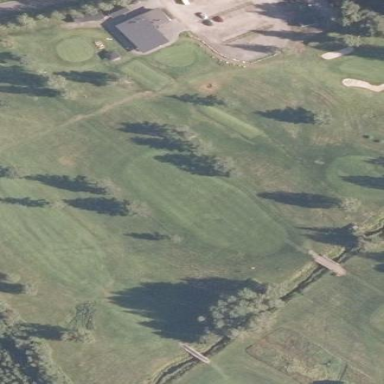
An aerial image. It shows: Grassy area designated as golf fairway.